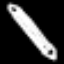
Label: pencil